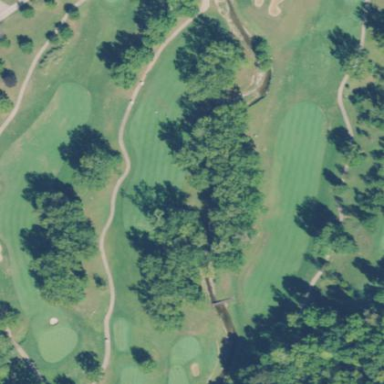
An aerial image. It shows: Golf fairway surrounded by grass.